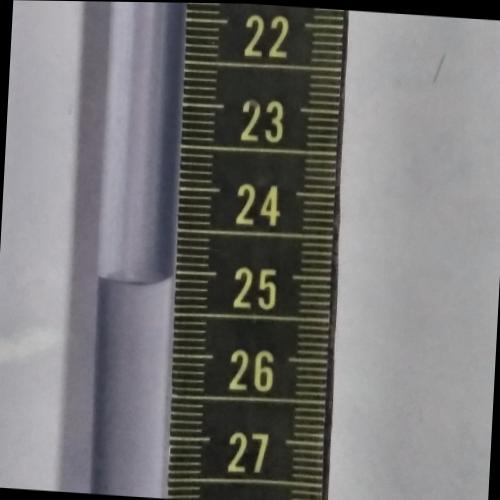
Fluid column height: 25.1 cm